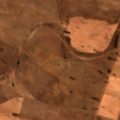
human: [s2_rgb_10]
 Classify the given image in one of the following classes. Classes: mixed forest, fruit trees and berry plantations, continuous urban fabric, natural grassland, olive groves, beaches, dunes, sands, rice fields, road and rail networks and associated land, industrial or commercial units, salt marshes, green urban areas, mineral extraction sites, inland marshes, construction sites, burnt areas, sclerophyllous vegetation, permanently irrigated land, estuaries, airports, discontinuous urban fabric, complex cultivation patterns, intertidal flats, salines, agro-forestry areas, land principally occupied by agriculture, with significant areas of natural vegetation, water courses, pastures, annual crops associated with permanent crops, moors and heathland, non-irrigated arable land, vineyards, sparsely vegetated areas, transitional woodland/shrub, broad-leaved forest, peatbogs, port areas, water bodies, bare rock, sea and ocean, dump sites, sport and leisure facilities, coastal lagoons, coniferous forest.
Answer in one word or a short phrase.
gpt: non-irrigated arable land